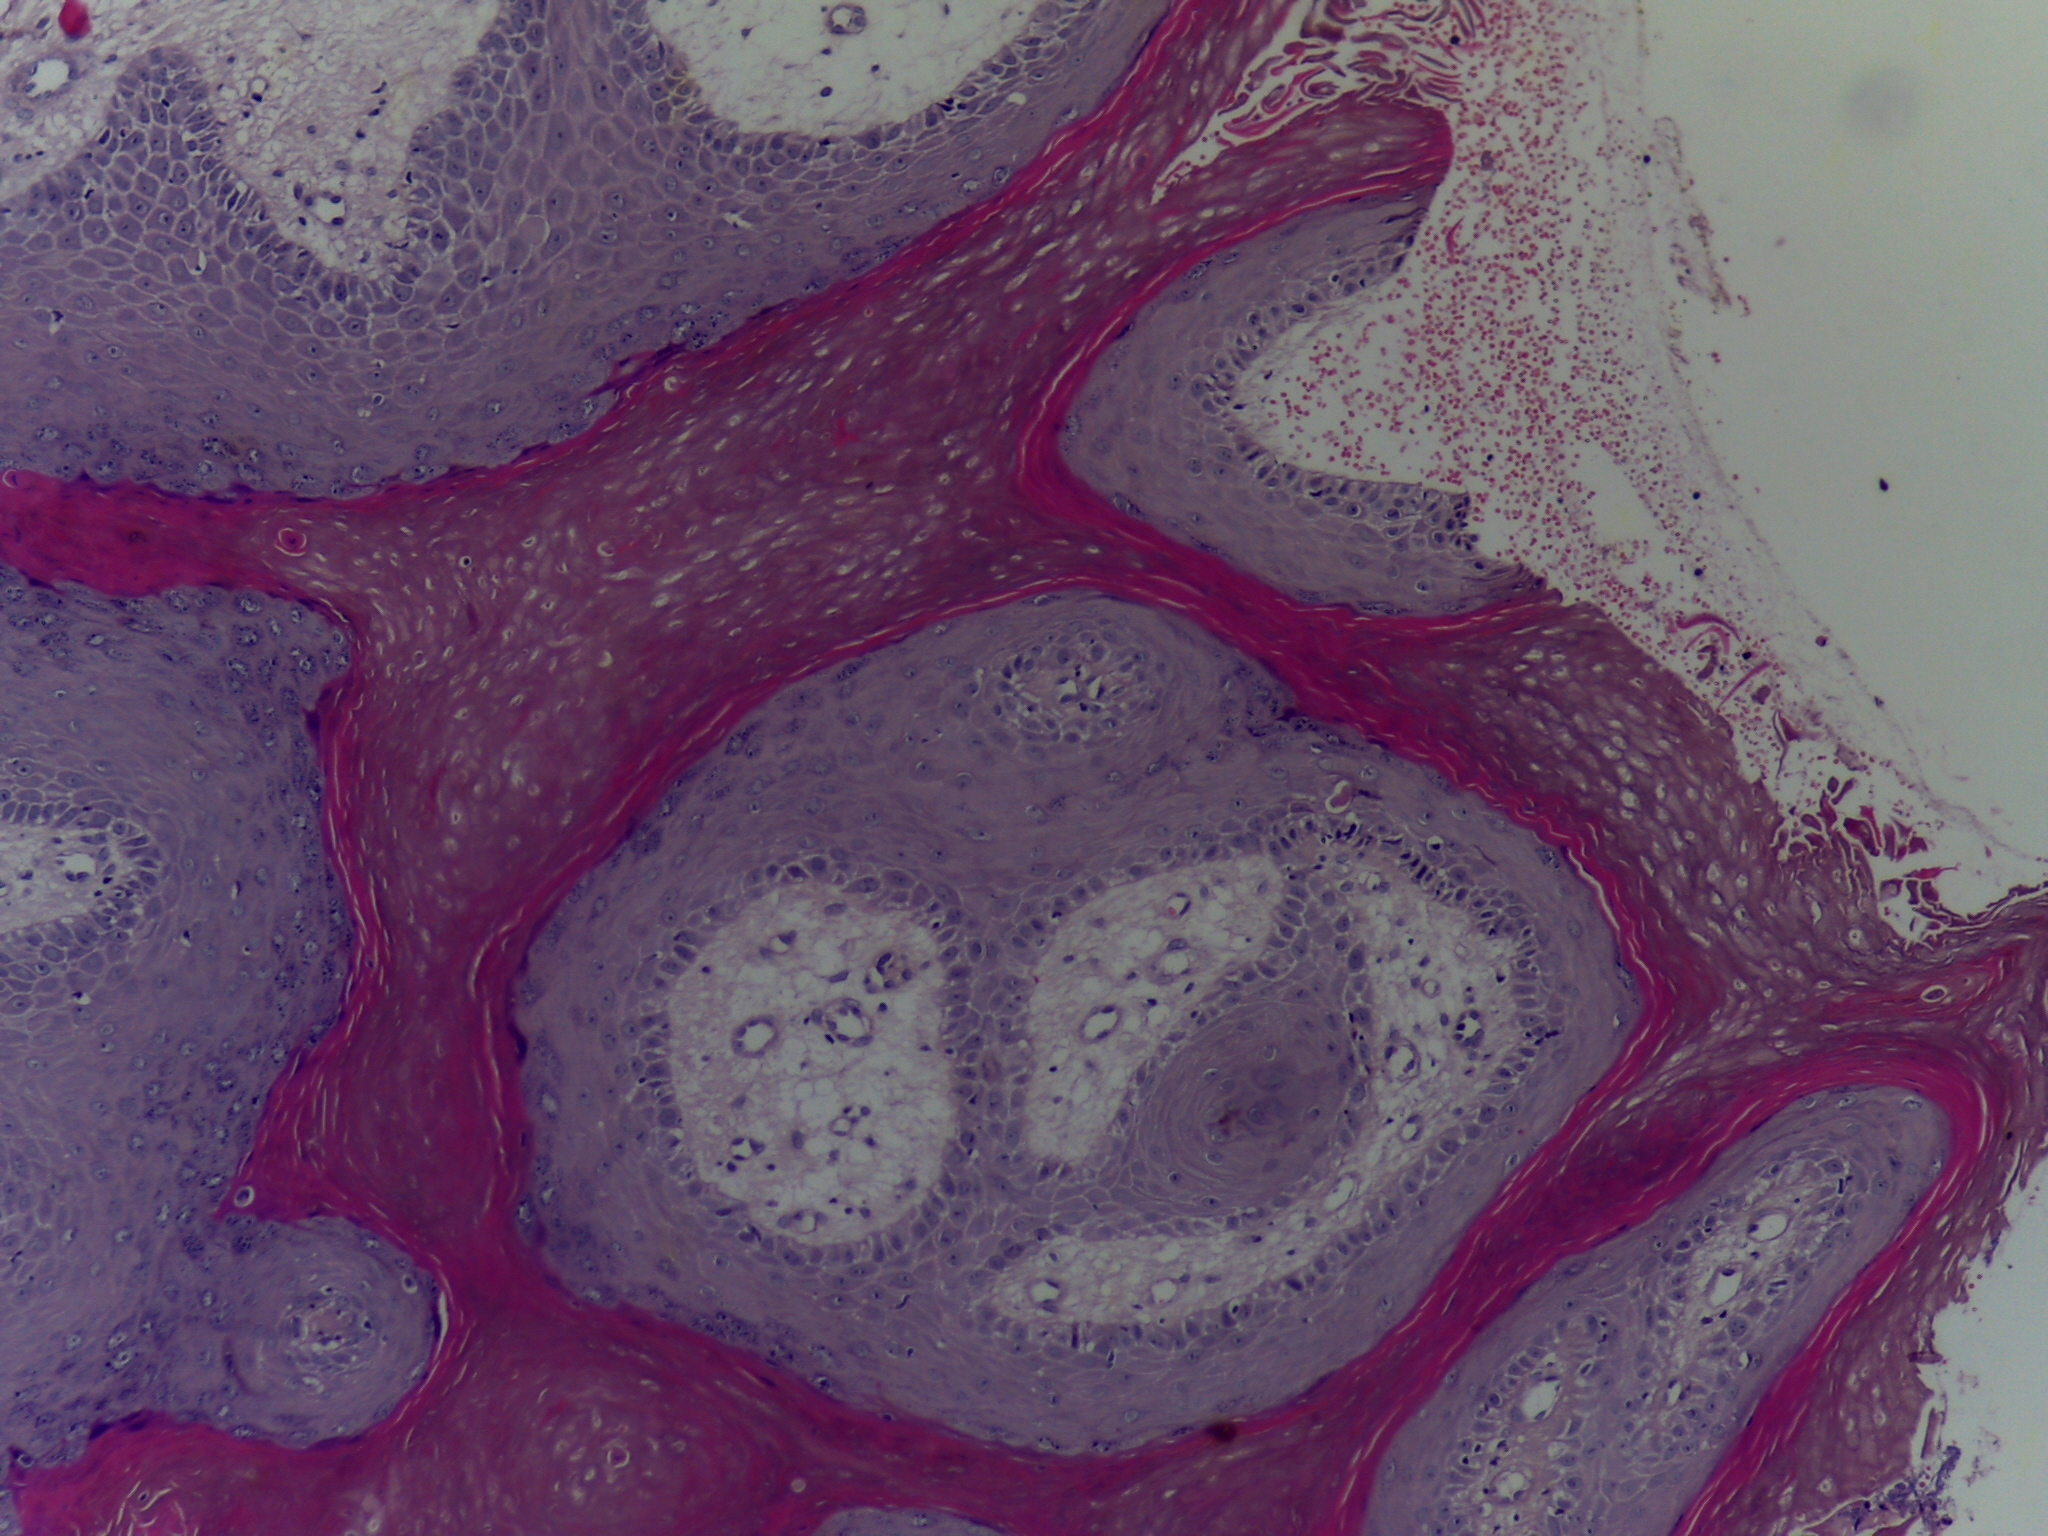
Diagnosis: OSCC